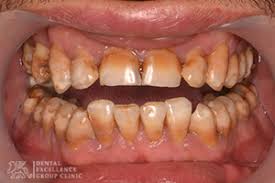
Condition: Tooth Discoloration